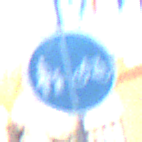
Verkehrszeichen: GetrennterRadUndGehwegRadwegRechts
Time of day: SunriseSunset
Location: Outdoor (Urban)
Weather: PartlyCloudy
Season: NotSpecified
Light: Natural